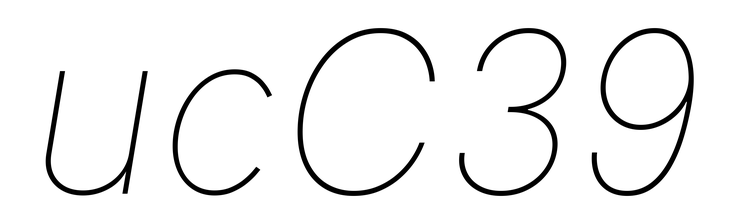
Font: Inter-Italic_Thin_Italic